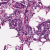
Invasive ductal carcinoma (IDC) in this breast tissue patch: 0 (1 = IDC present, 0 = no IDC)